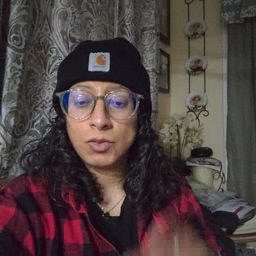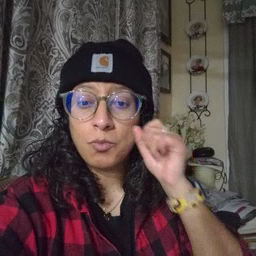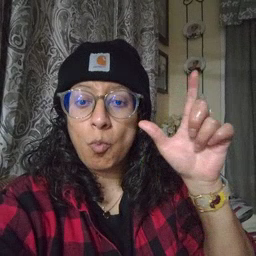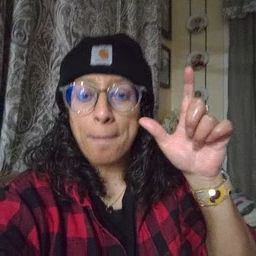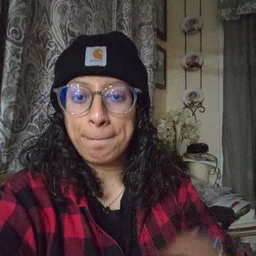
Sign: awake